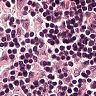
Metastatic tissue present: no